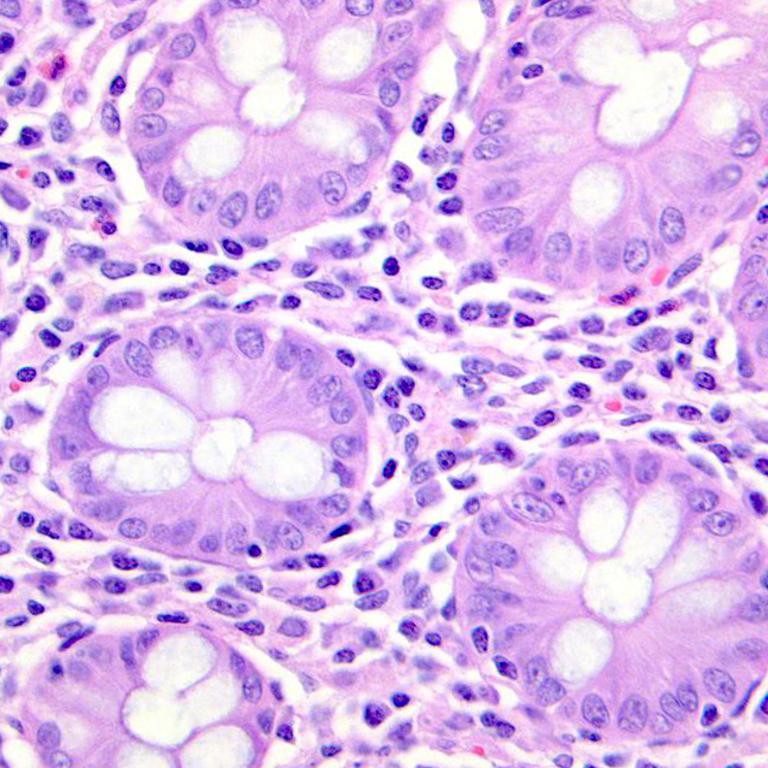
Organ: colon
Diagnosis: benign